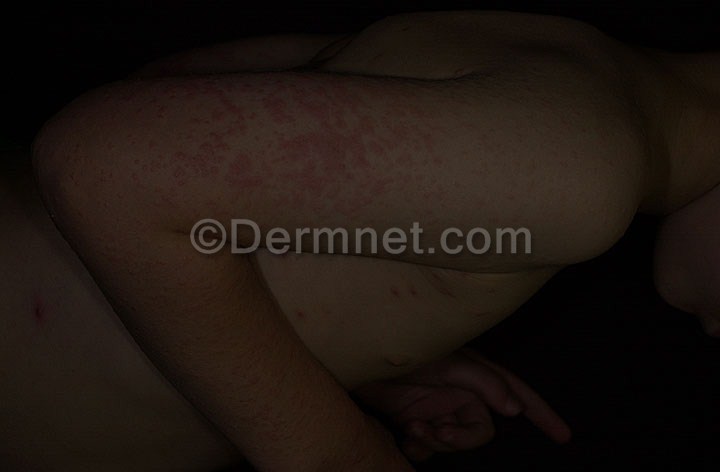
Disease: Exanthems and Drug Eruptions